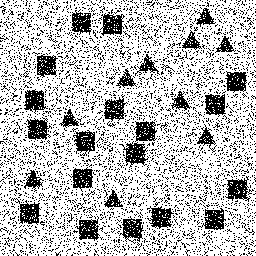
Squares: 18
Triangles: 10
Stars: 0
Total shapes: 28